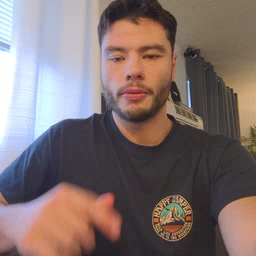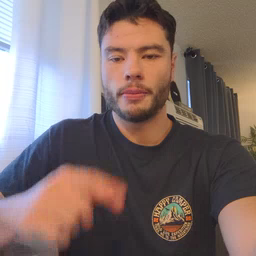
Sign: airplane